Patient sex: M
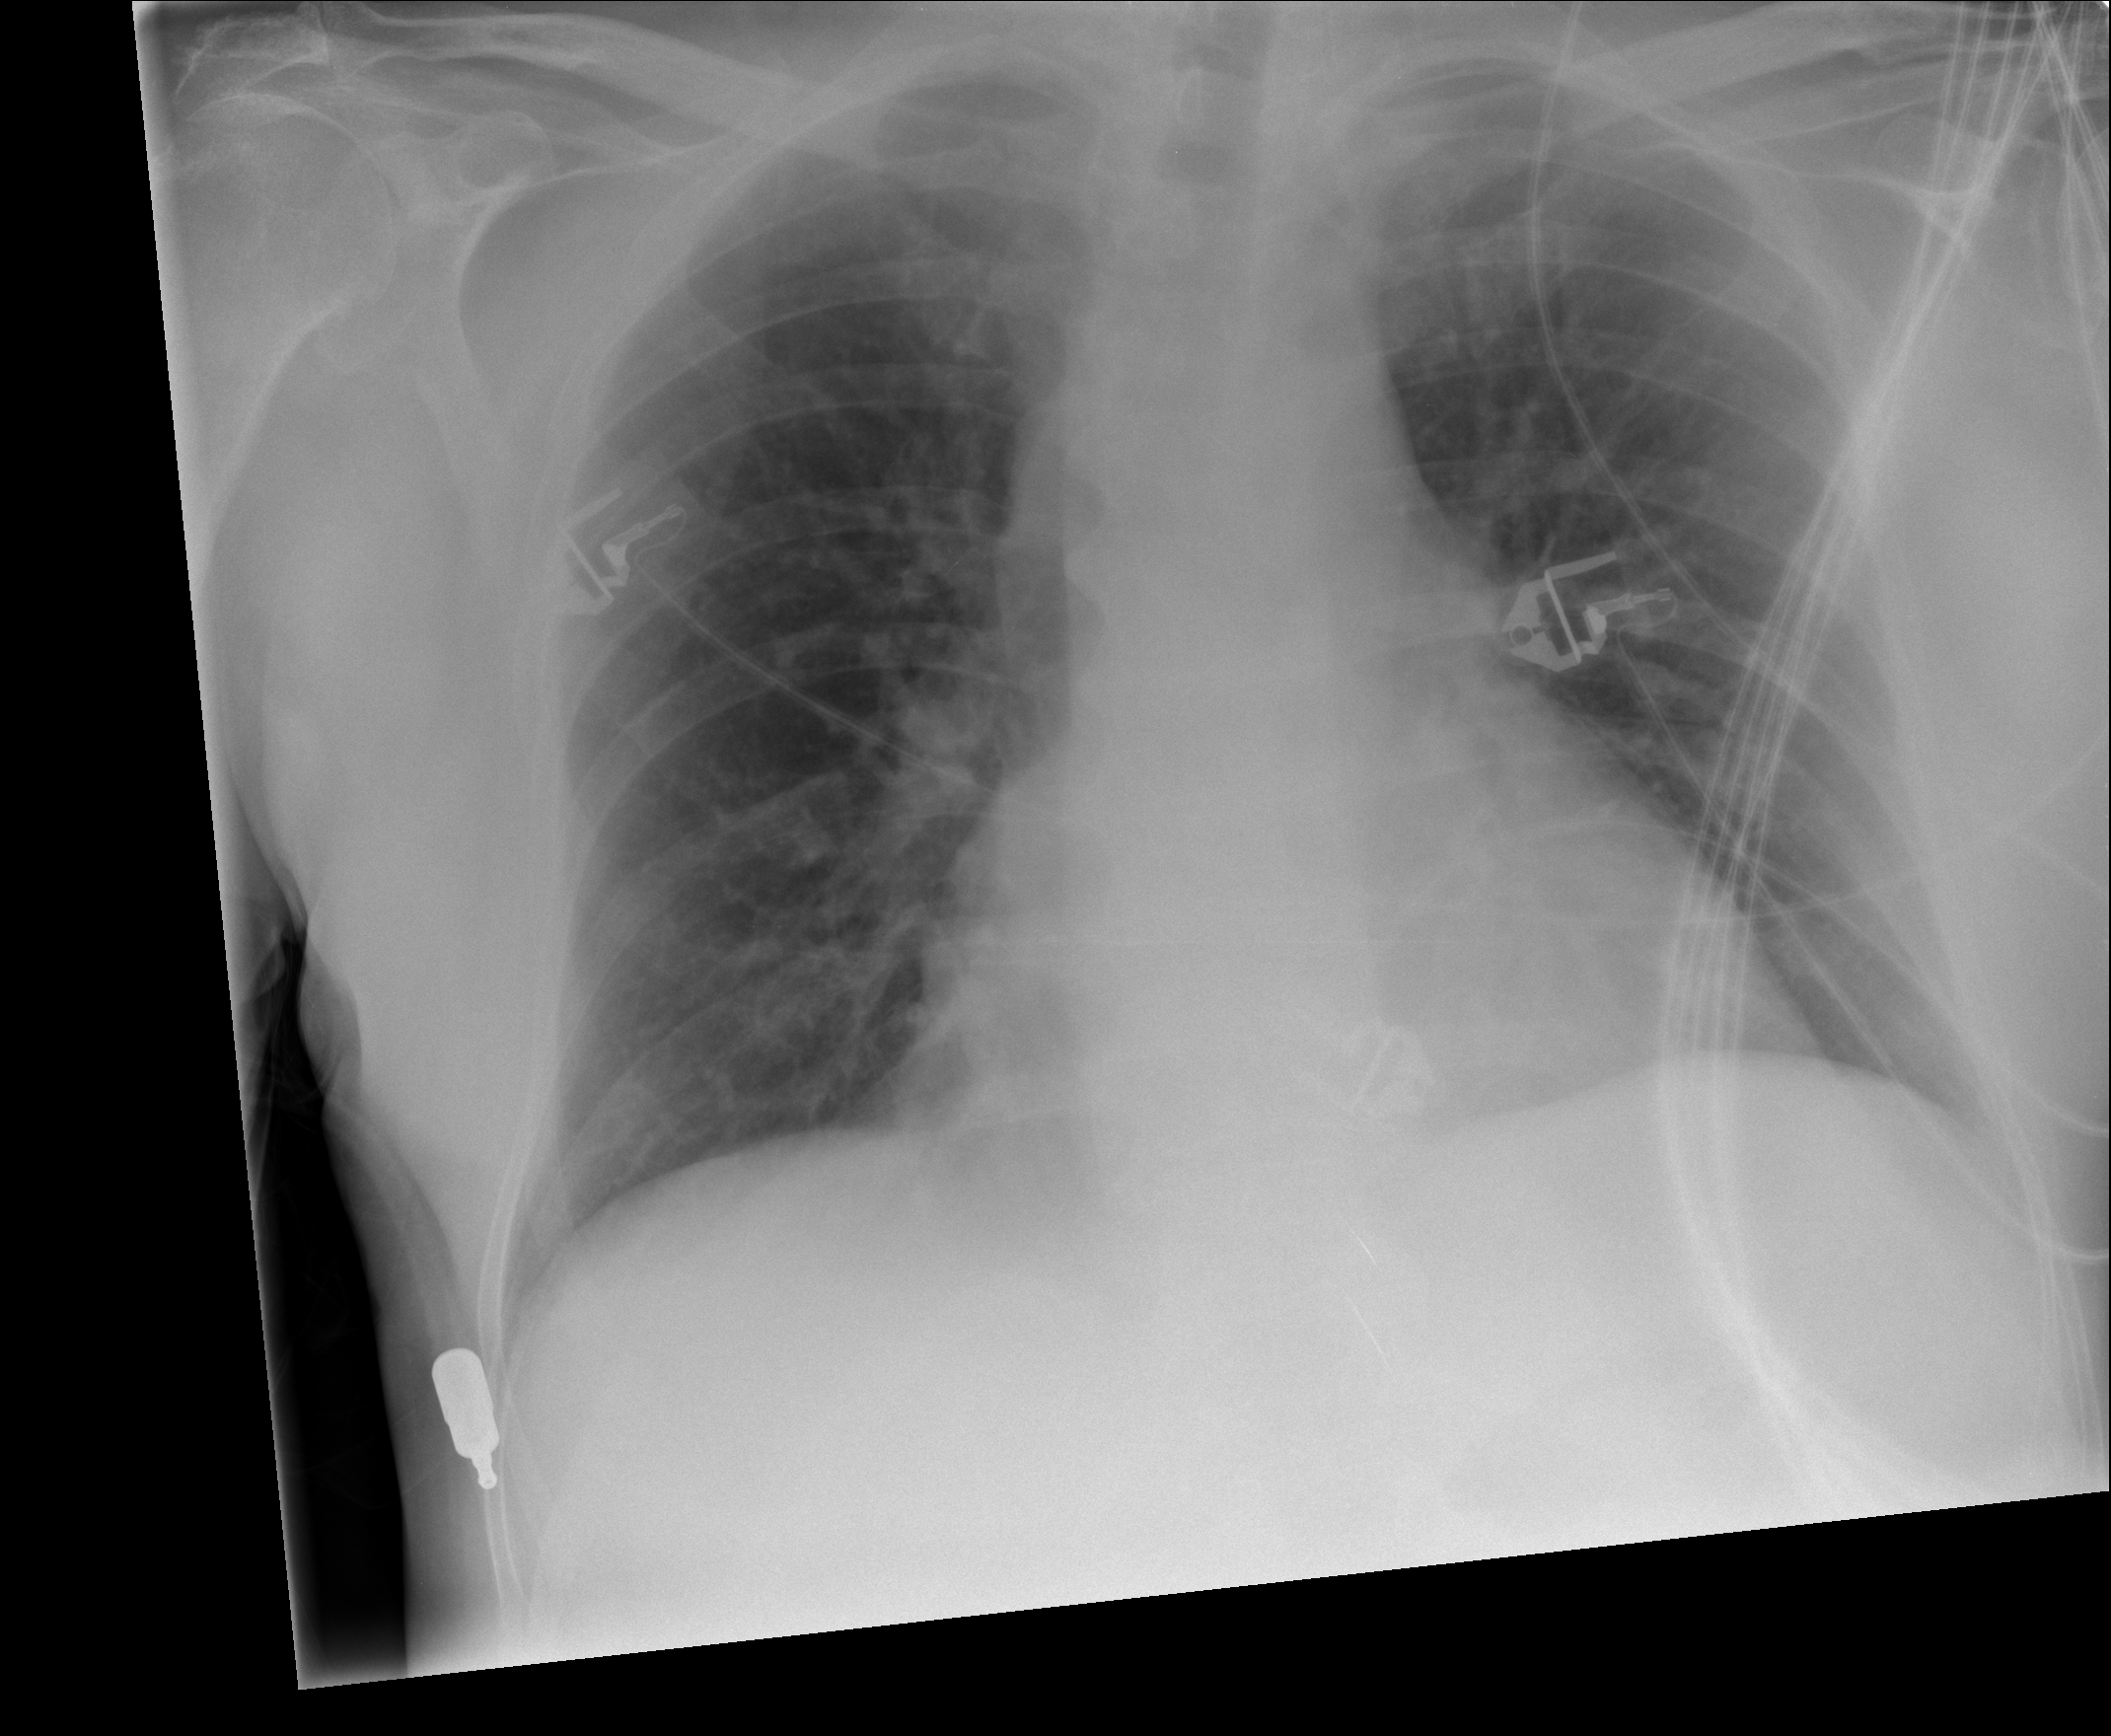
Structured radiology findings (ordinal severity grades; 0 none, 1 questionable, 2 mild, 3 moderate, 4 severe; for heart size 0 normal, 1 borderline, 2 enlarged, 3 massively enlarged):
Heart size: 0
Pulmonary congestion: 1
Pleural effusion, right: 0
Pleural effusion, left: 0
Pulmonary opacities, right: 0
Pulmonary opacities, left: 0
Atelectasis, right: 0
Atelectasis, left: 0